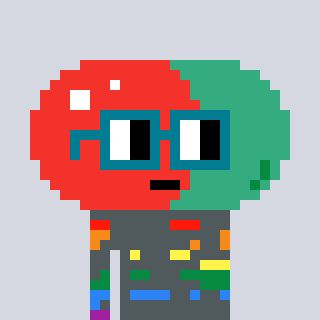
a pixel art character with square dark green glasses, a pill-shaped head and a foggrey-colored body on a cool background